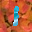
Label: 1